Interaction volume radius: 10 \u00c5
Interaction volume height: 15 \u00c5
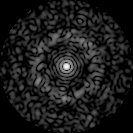
Disorder parameter: 0.8392